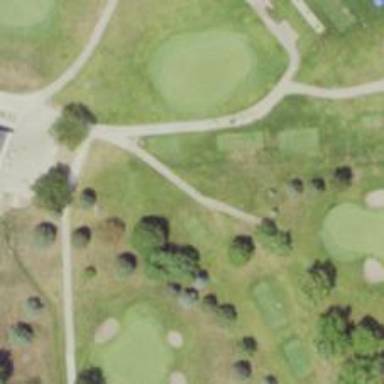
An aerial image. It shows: Path for both roads and golfers.